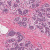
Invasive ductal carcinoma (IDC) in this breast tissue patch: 0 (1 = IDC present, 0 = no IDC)